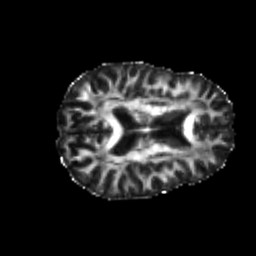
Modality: FA
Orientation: axial
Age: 25
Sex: female
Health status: healthy
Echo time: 0.074 s